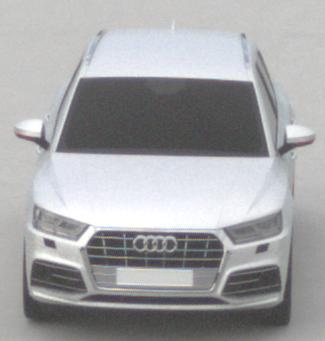
Make: Audi
Model: Q5 45 TFSI
Detailed model: Q5 (FY)
Model produced from: 2019/01
Model produced until: 2019/05
Doors: 5
Color: white
Road condition: dry road
Daytime: midday
Contrast: low contrast